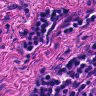
Metastatic tissue present: no